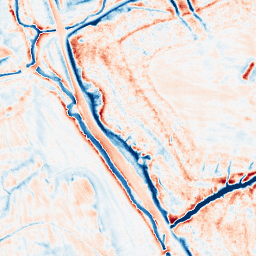
Category: edge_preserving
Decomposition family: anisotropic_diffusion
Decomposition parameters: iterations: 50
kappa: 100
gamma: 0.15
Upsampling method: sinc_blackman
Upsampling parameters: scale: 4
kernel_size: 16
Upsampling scale: 4